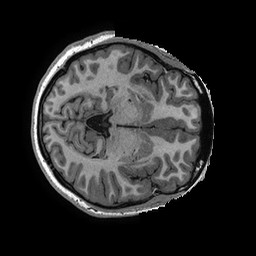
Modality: T1w
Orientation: axial
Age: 21
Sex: female
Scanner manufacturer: ge
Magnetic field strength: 3 T
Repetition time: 0.006952 s
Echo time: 0.00292 s